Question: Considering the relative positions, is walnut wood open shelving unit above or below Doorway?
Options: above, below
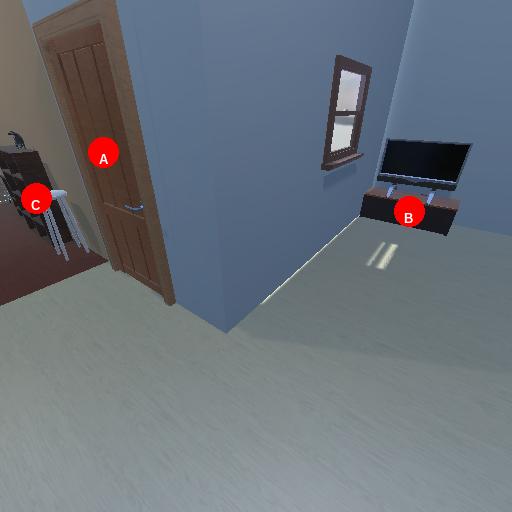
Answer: above